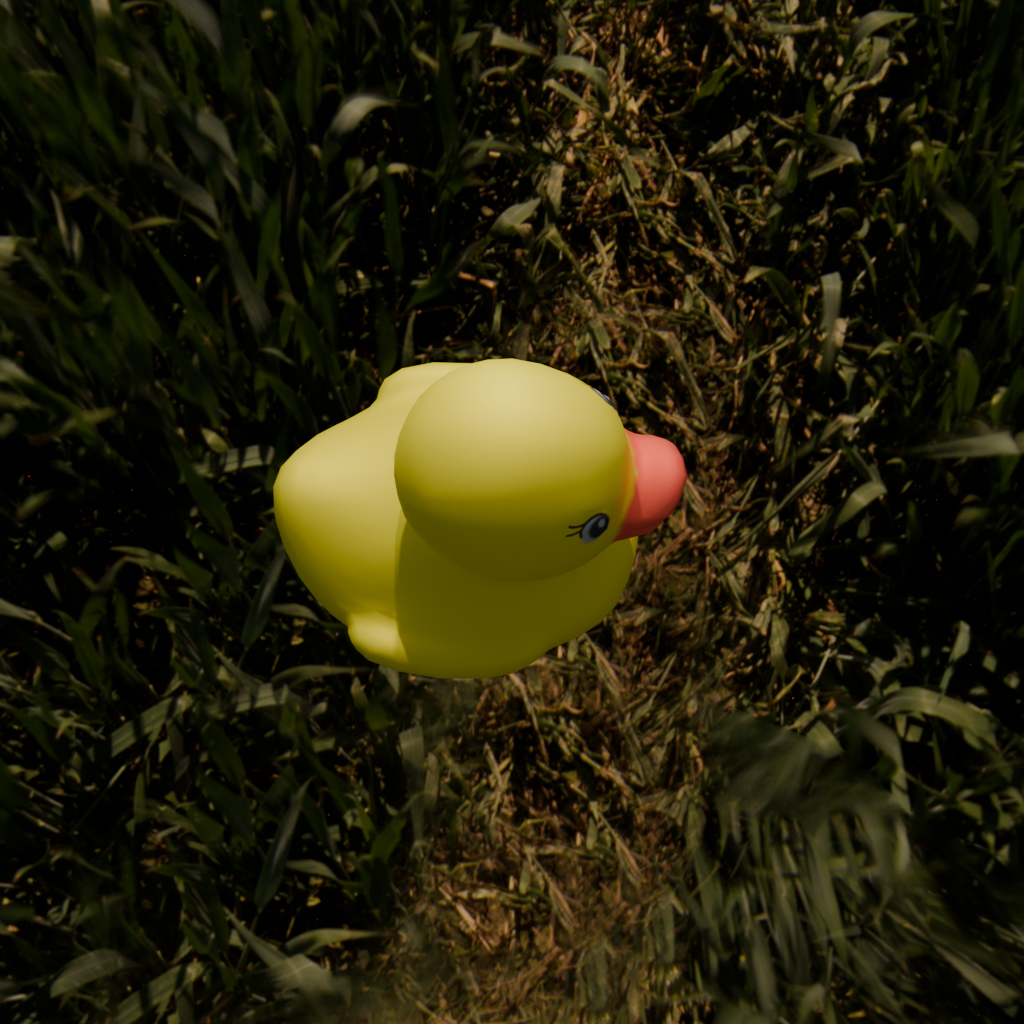
an image of a yellow rubber duck seen from <right_top> in a lush green field under a sunny sky with clouds.